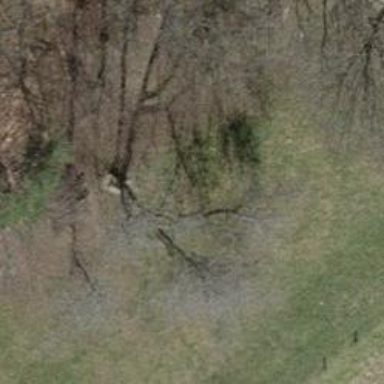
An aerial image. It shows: Brown bench.